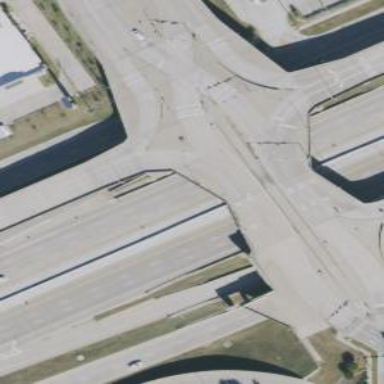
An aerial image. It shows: Secondary road crossing bridge.